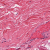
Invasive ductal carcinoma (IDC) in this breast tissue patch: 0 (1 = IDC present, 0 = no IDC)